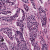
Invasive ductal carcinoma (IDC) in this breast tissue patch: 1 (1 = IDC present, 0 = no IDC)